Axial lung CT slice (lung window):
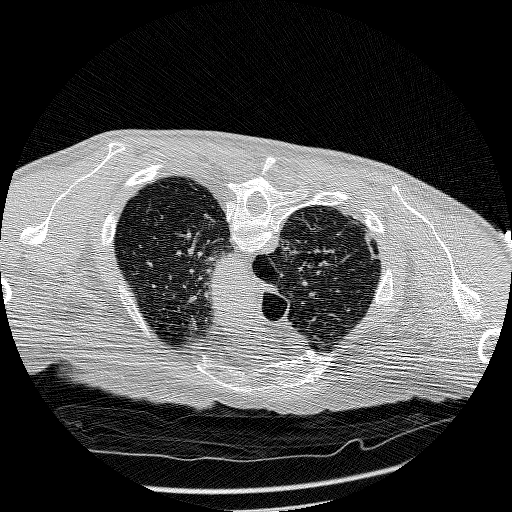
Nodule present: no